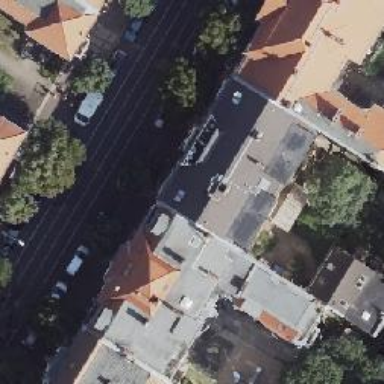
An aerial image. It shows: Building with apartments featuring unique double saltbox roof shape.